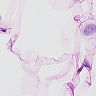
Metastatic tissue present: no